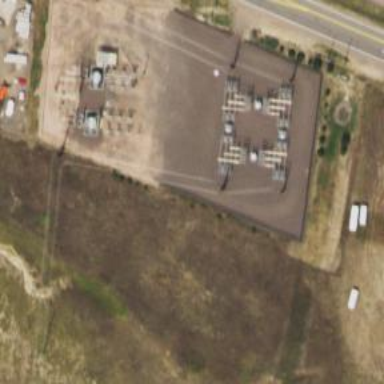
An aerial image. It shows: Outdoor distribution level power substation.